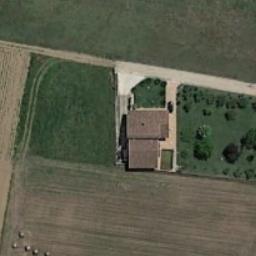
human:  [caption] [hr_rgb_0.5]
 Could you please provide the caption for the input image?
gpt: There is a house with a black roof on the lawn .

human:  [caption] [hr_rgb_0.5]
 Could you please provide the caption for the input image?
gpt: The sparse residential is on the grass next to the farmland .

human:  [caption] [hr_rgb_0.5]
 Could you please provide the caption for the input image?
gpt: In a sparse residential area there are two houses, One large and one small, Surrounded by farmland and grassland .

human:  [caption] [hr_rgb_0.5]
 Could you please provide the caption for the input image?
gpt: There is a road next to the sparse residential .

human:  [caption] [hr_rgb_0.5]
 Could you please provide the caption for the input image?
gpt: A sparse residential area with a brown building on the green meadow .